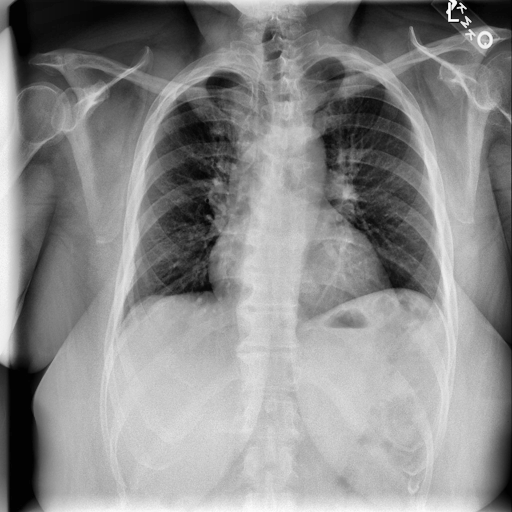
Finding: NORMAL